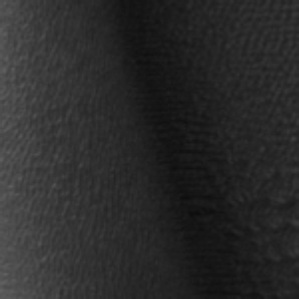
Label: frost